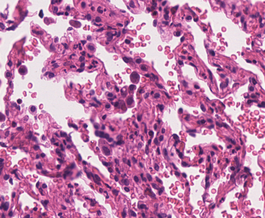
Tumor epithelial tissue: no
Tumor-associated stroma tissue: no
Normal tissue: yes